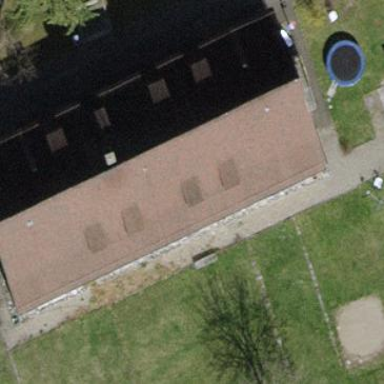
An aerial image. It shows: Terrace-style building with gabled roof.